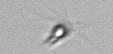
Label: Calciopappus